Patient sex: M
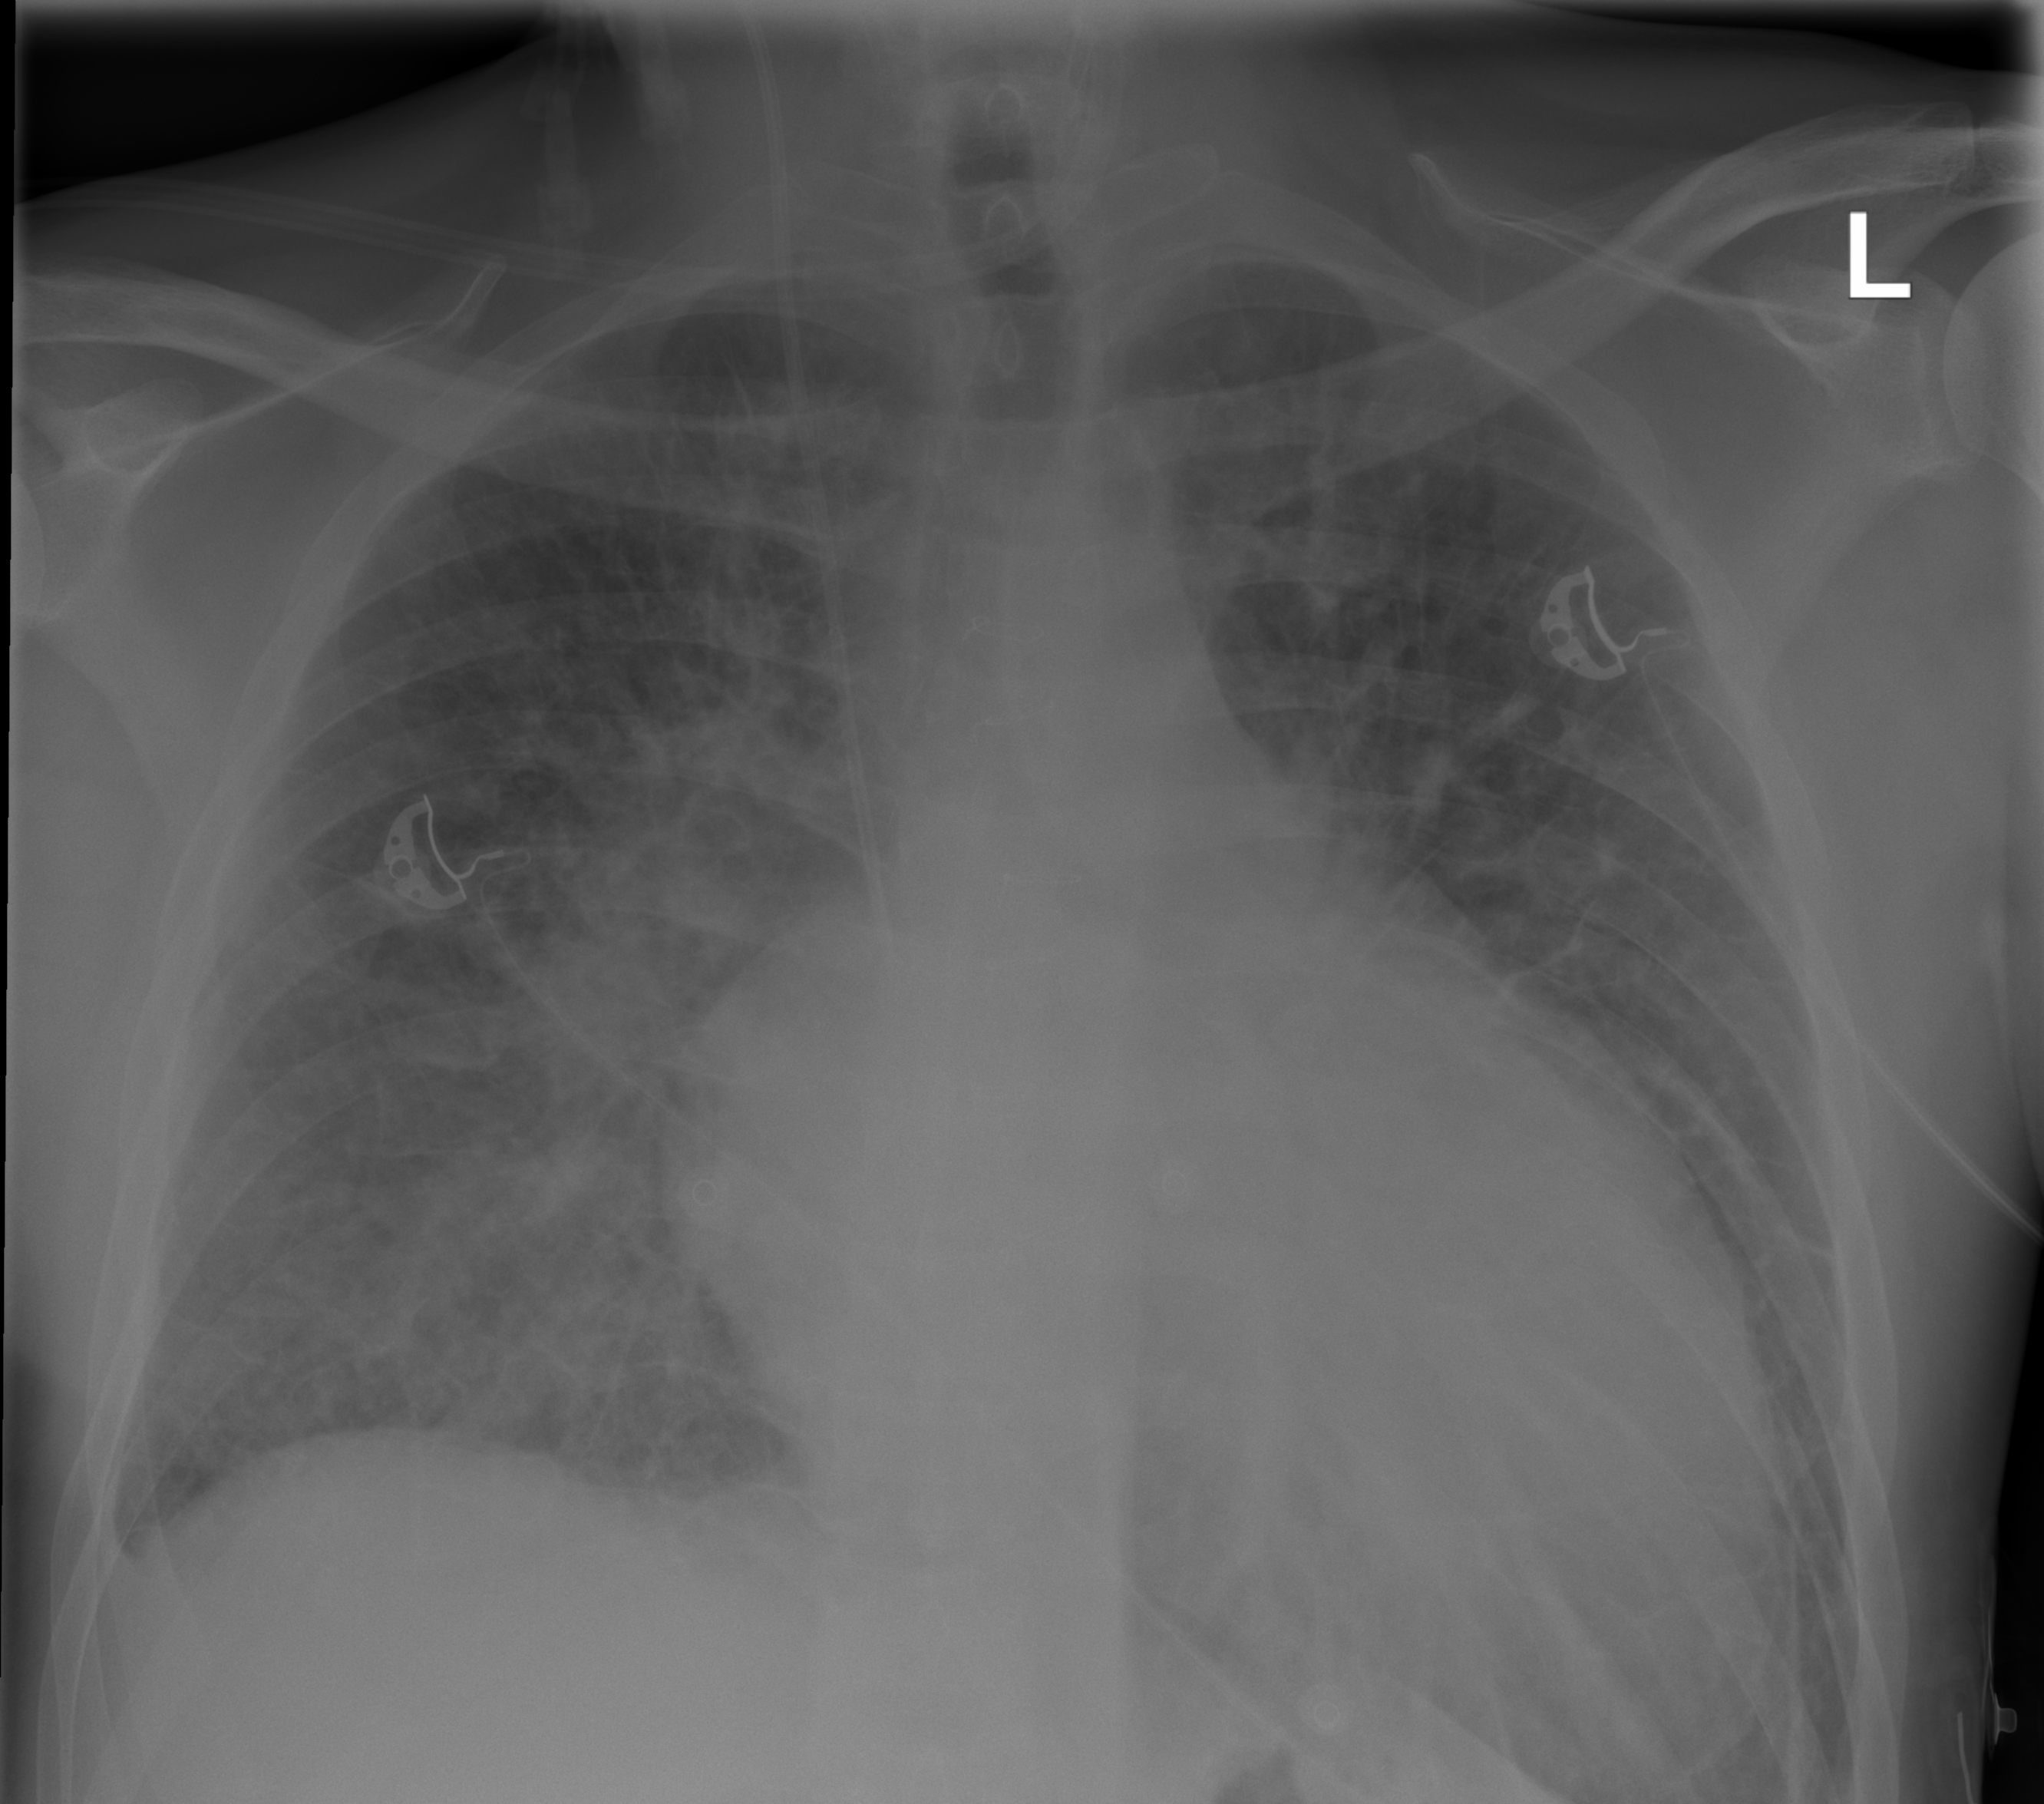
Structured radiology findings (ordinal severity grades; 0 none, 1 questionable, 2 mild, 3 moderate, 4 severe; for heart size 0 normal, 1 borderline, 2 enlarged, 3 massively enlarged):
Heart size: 3
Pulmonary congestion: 3
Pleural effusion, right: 0
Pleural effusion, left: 0
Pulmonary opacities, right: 3
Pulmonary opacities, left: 2
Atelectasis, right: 2
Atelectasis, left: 0